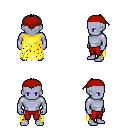
a pixel art fantasy rpg character, male body template, dark elf, purple skin, yellow tattered cape, red pants, raven short mohawk hairstyle, red bandana, four views (front, back, left, right), 2x2 character sprite sheet, small pixel art, hard edges, no anti-aliasing